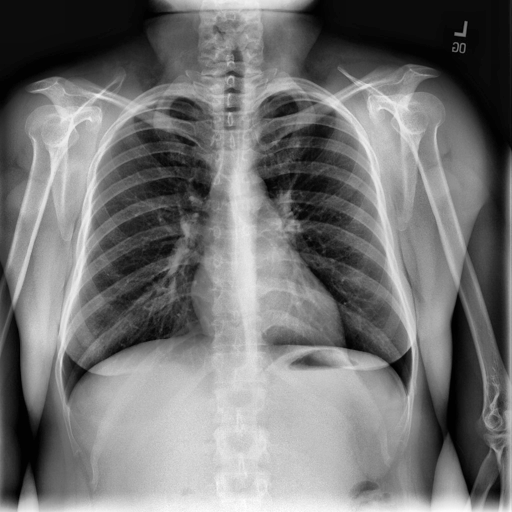
Finding: NORMAL